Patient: sex M, age 60
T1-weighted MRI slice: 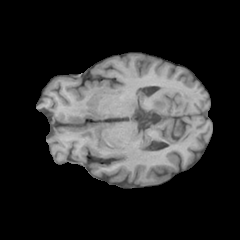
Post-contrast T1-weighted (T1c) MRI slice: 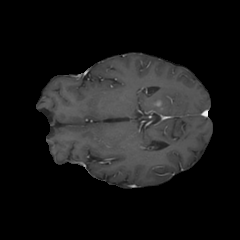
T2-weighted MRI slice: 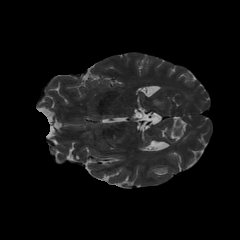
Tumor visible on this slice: yes
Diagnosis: Glioblastoma, IDH-wildtype
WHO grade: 4